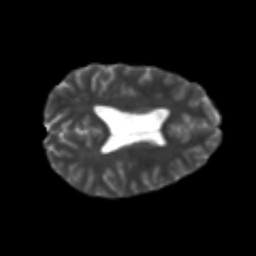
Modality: T2w
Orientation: axial
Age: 23
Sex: male
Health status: healthy
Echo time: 0.074 s